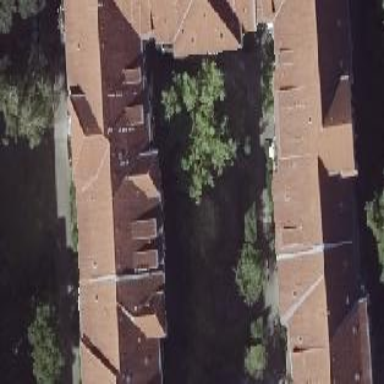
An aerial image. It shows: Gabled roof of red roof tiles covering apartment building.